Field crop: tomato
Growth stage: 1
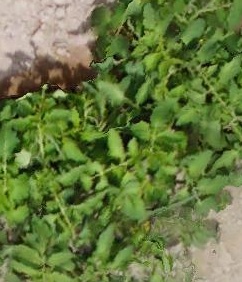
Species: tomato